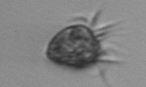
Label: Ciliophora